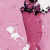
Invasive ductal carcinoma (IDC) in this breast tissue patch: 0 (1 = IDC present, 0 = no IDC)